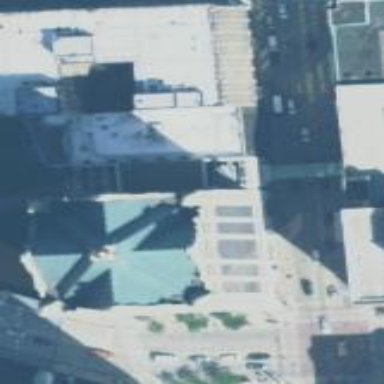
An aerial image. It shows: Commercial building with hipped roof.